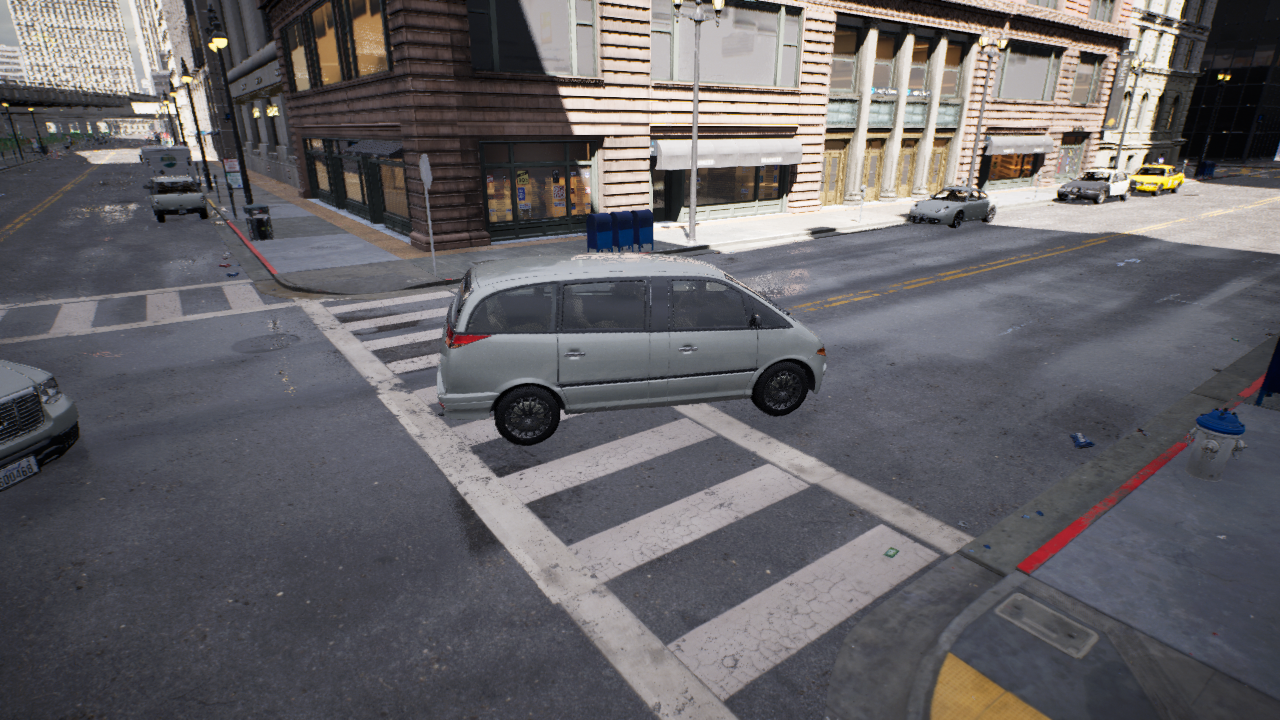
Venue: intersection
Lighting: clear day
Vehicle rig: minivan